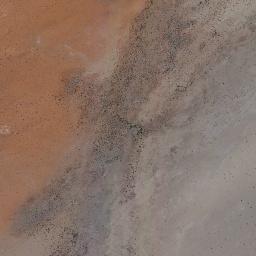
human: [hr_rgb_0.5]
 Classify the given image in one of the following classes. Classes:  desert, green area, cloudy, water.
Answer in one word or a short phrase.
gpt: desert